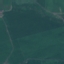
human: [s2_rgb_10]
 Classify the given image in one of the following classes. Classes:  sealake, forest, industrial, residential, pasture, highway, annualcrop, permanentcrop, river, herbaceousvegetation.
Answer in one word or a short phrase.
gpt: Pasture